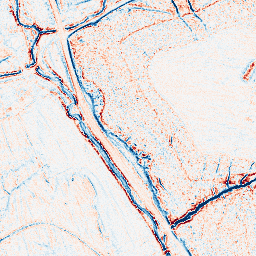
Category: edge_preserving
Decomposition family: anisotropic_diffusion
Decomposition parameters: iterations: 20
kappa: 10
gamma: 0.05
Upsampling method: quintic
Upsampling parameters: scale: 8
Upsampling scale: 8